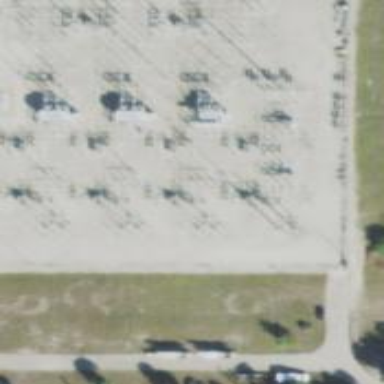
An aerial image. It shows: Switch used for power control.